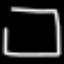
Label: square